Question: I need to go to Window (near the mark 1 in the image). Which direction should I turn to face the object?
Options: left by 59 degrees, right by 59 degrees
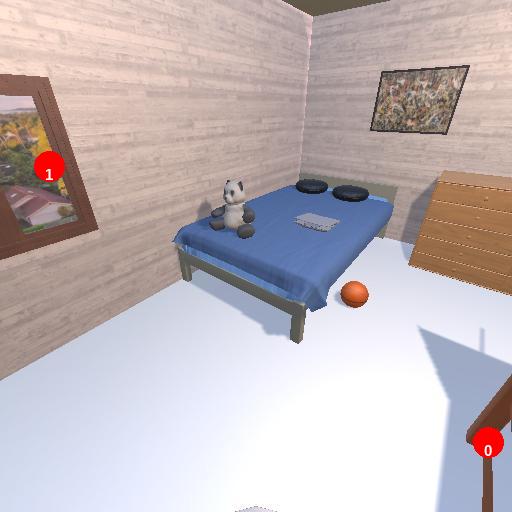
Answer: left by 59 degrees